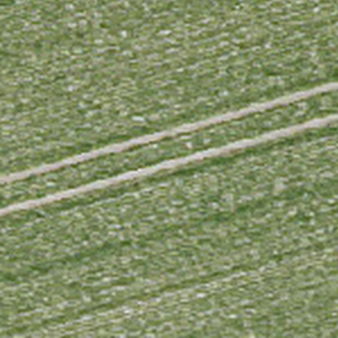
Label: other